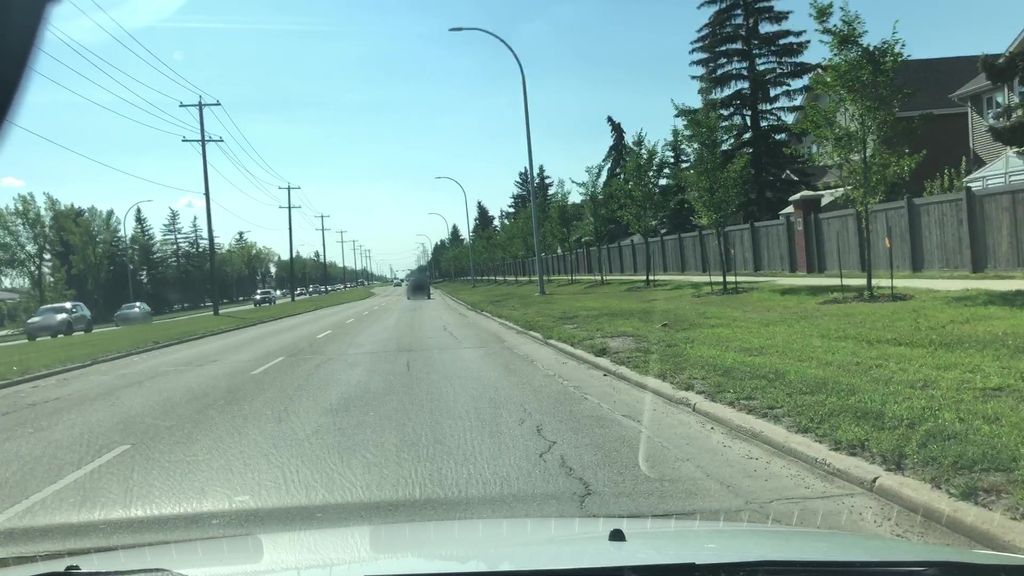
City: edmonton